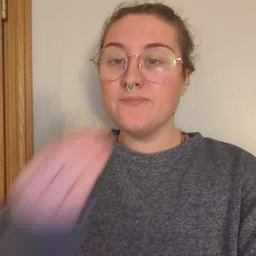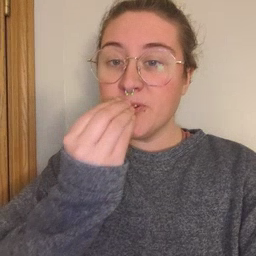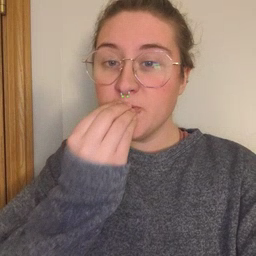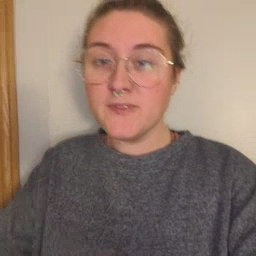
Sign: food